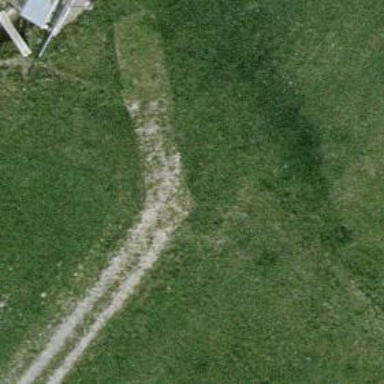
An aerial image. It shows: Track road with grade4 tracktype.